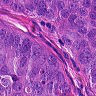
Metastatic tissue present: yes